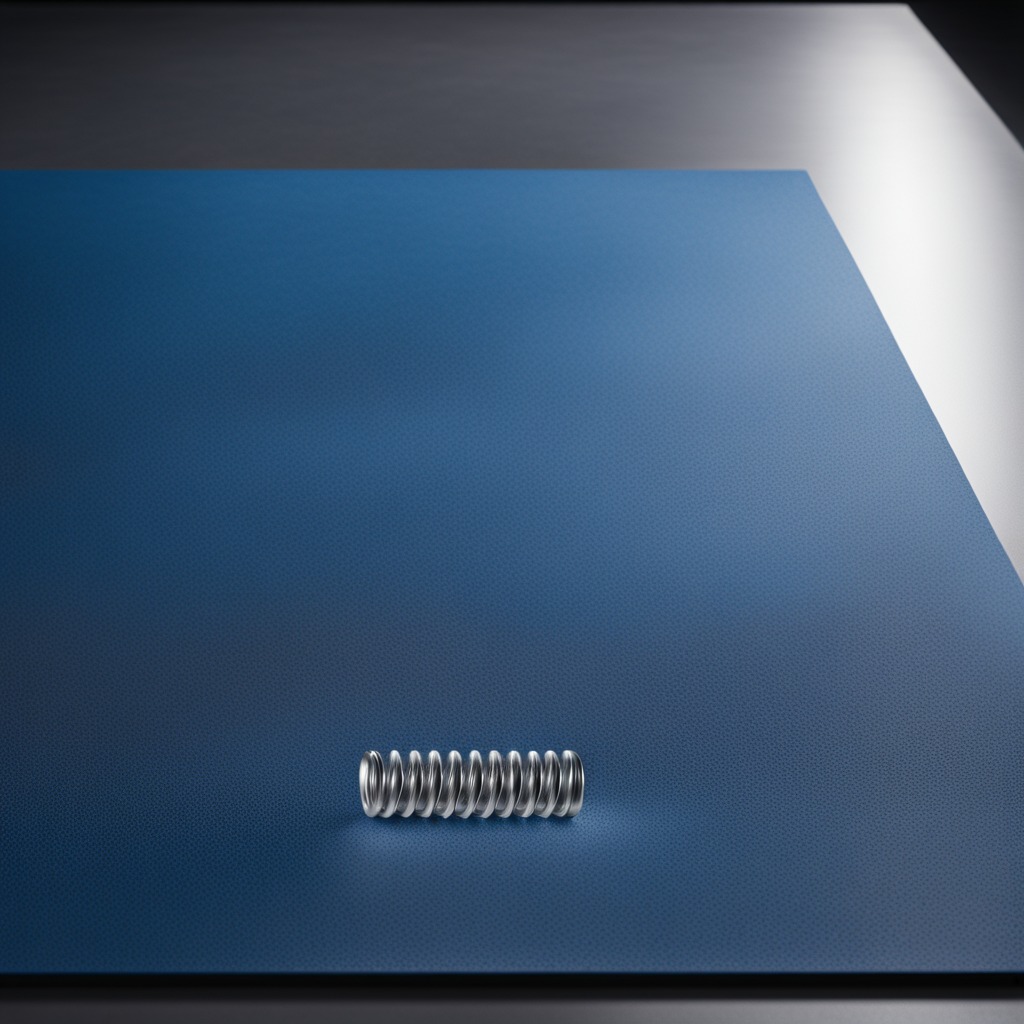
A coiled metal spring is lying on the granite tabletop.